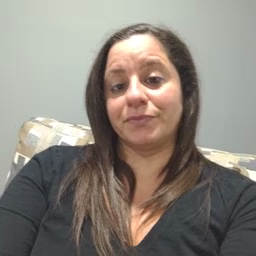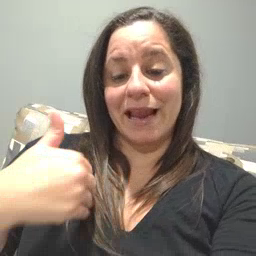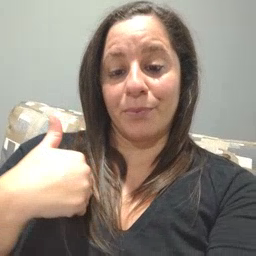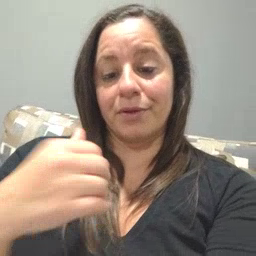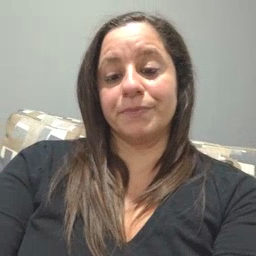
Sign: animal